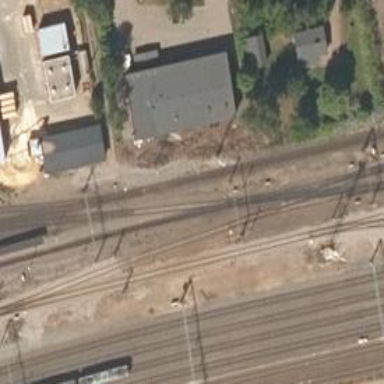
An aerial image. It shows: Railway signal.